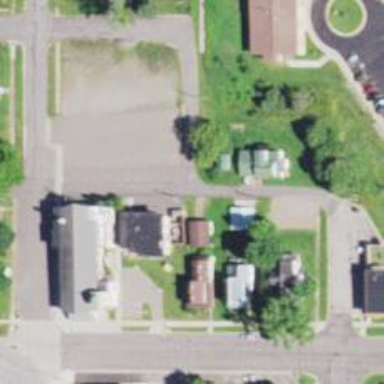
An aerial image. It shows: Alley classified as service road.